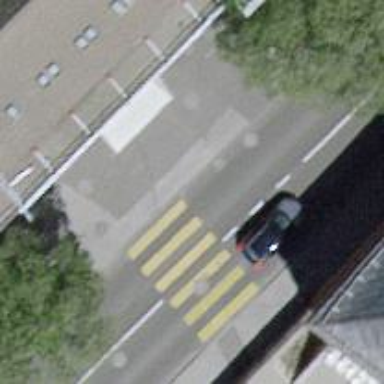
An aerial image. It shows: Kerb barrier.